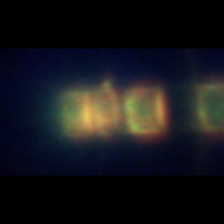
Taxon: Chaetoceros
Group: Diatoms